Question: I am using Google Place Picker to get the user current location and send it to the other user in a chat dialog, but what I want is to display that location in the chat dialog as a message element.

How can I do that?
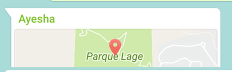
Answer: My suggestions would be to get the picked location's and , then send it to user/server as per your system congfiguration. Then in other user side, show the google map view in inside chatbox, you can use <URL> for this, then add location marker at the received latitude and longitude in google map.